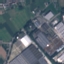
Label: Industrial